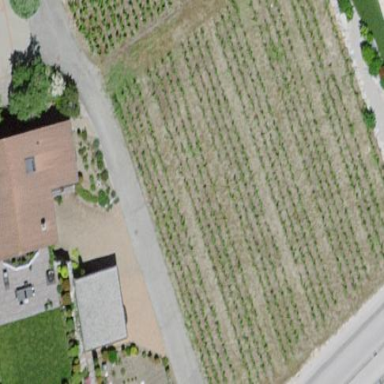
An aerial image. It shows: Vineyard with grape crops.